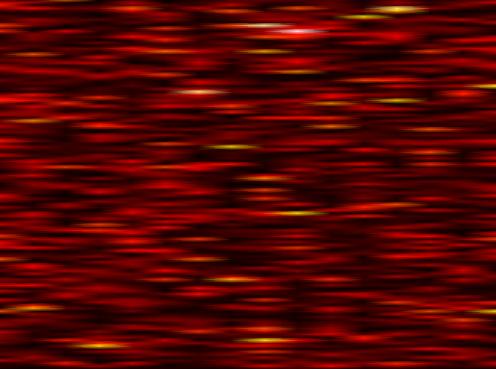
Label: WOLA